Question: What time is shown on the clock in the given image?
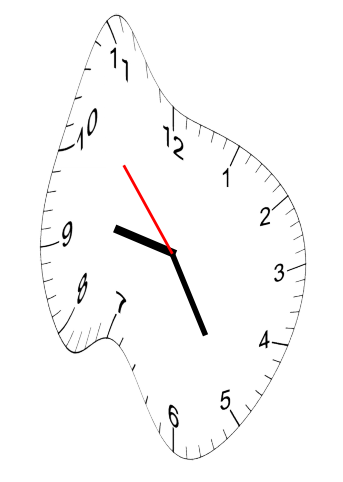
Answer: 09:24:53